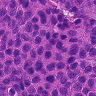
Metastatic tissue present: yes